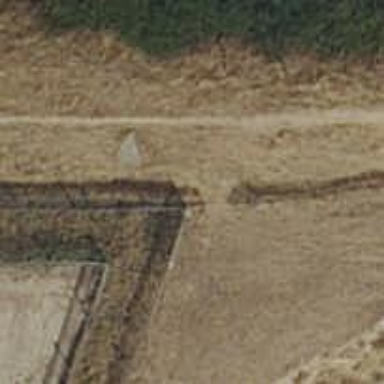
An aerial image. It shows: Fence with chain link type.